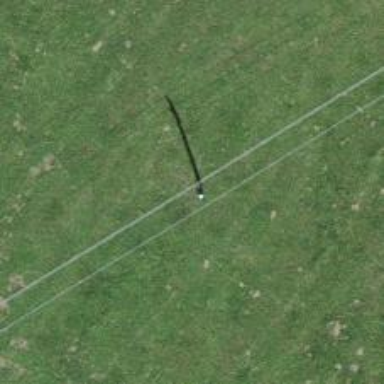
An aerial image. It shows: Power pole.